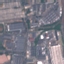
Label: Industrial